Aerial crown-view tile of a tropical tree (Barro Colorado Island, Panama), acquired 20250616:
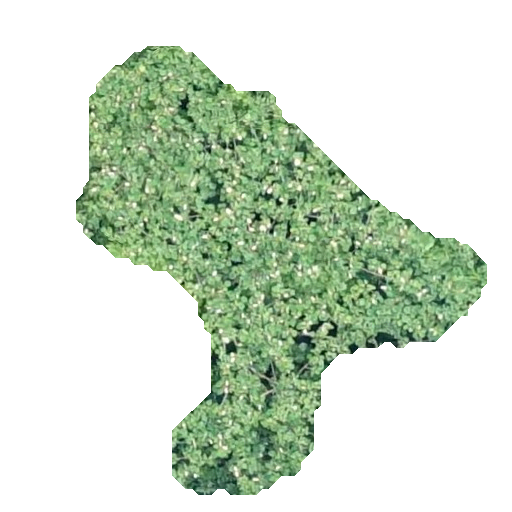
Species: Ochroma pyramidale
GBIF accepted scientific name: Ochroma pyramidale
Crown area: 131.004 m²